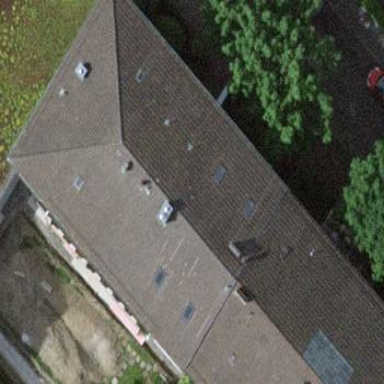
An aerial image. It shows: Residential building with hipped roof made of maroon roof tiles.